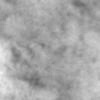
Label: no_change